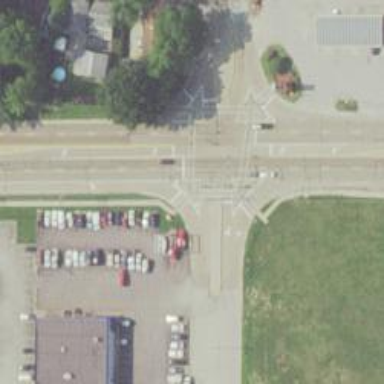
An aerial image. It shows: Footway with asphalt surface leading to traffic island.